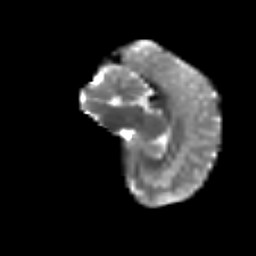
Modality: T2w
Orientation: sagittal
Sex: female
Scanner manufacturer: siemens
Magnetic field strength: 3 T
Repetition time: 5 s
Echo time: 0.071 s